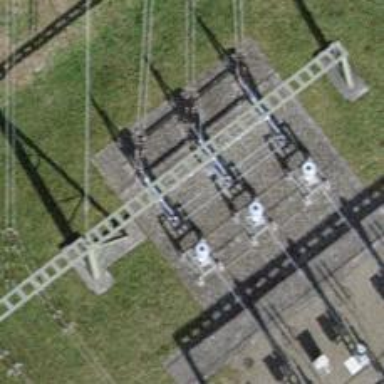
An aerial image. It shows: Insulator used in power equipment.